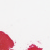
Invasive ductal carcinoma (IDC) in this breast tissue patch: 0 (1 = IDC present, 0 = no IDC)